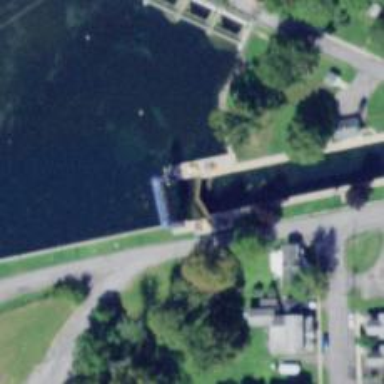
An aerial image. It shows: Lock gate along waterway.